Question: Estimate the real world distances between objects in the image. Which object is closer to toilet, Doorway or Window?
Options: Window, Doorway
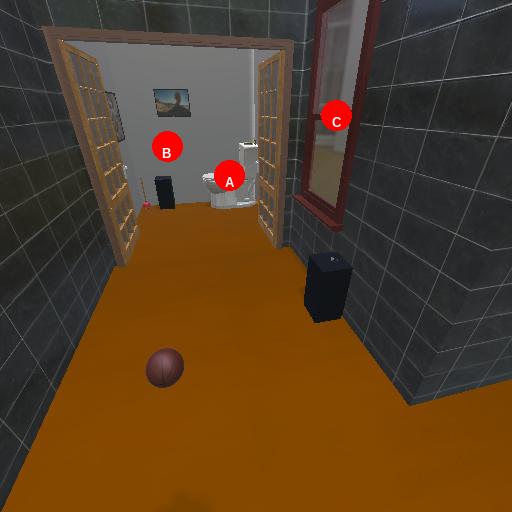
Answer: Window